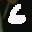
Label: 6